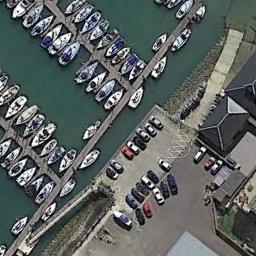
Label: harbor